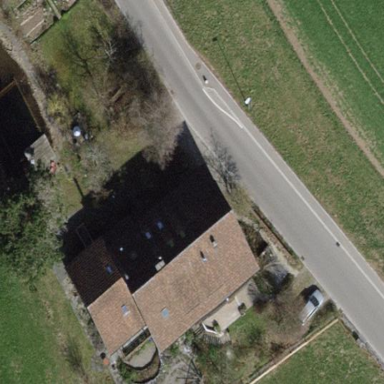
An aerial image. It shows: Terrace building.